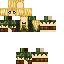
A female human skin with pale skin, wearing blonde long hair dressed in a green hoodie and brown pants, featuring a closed mouth.